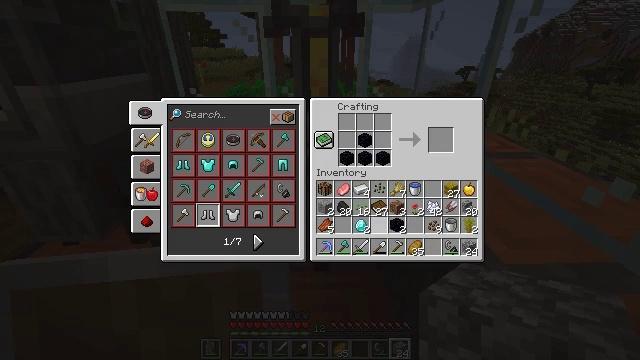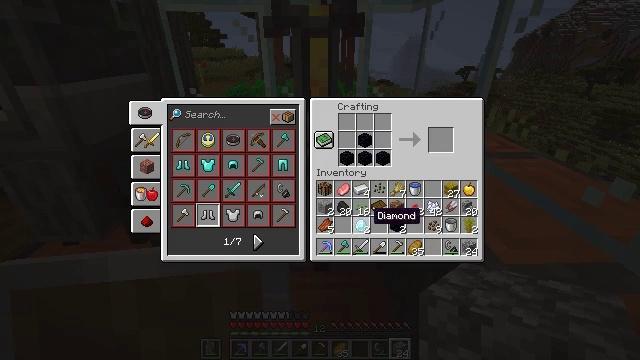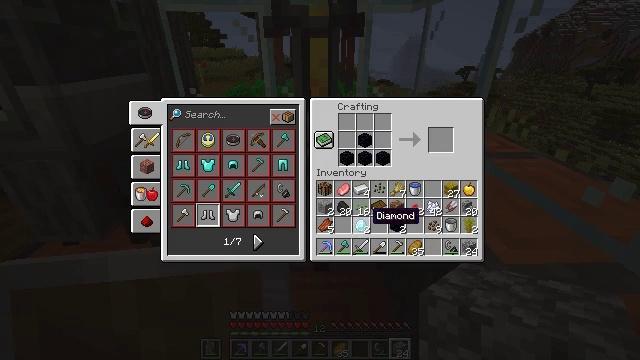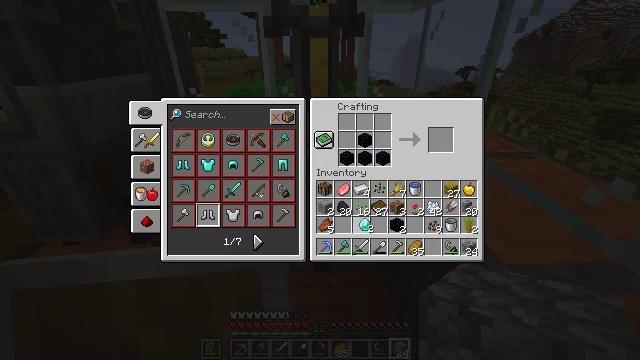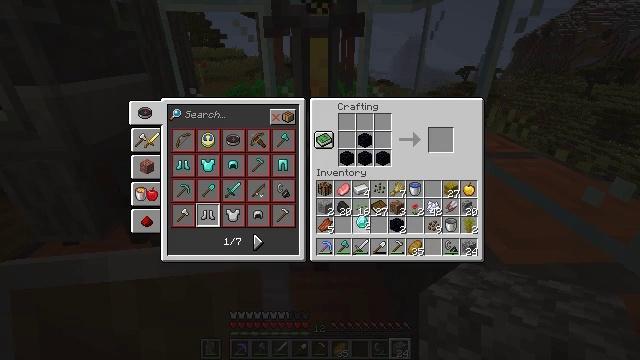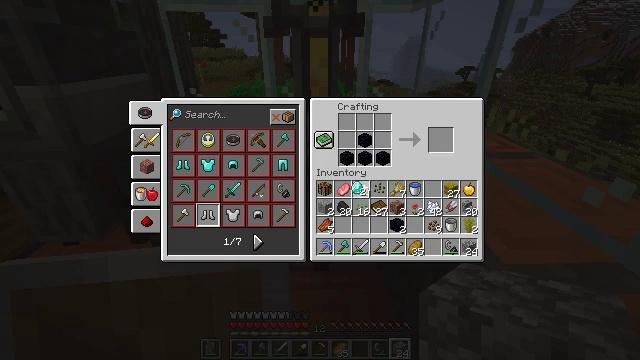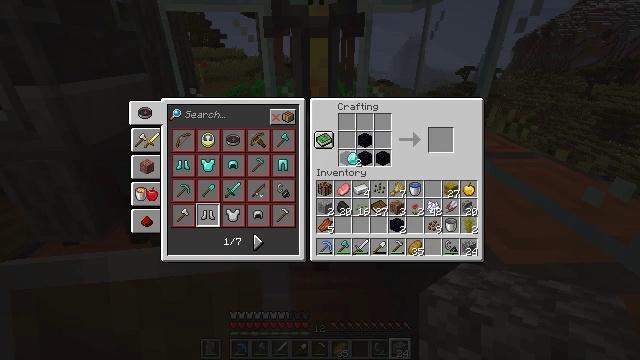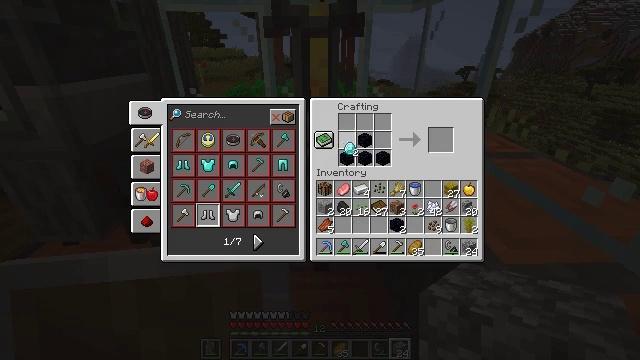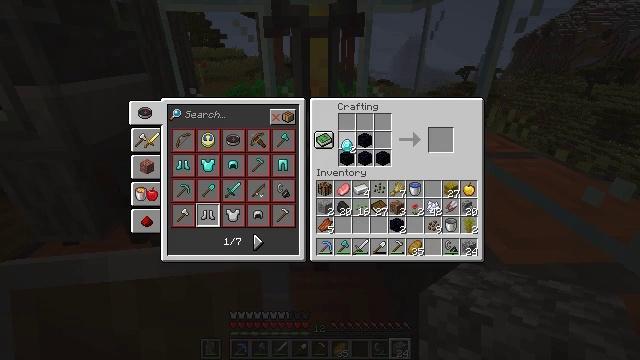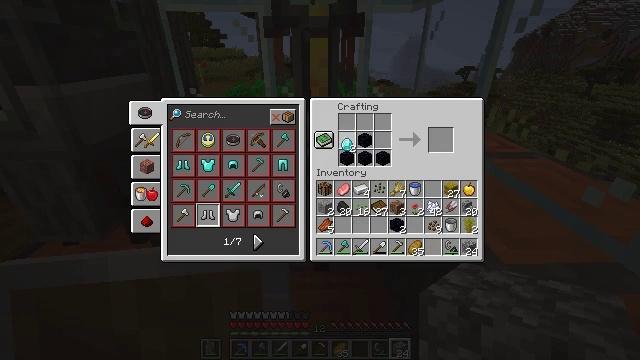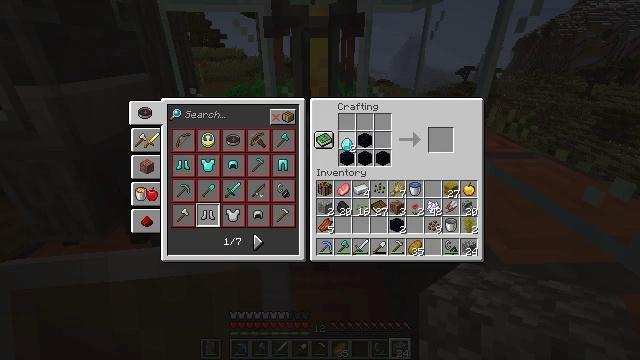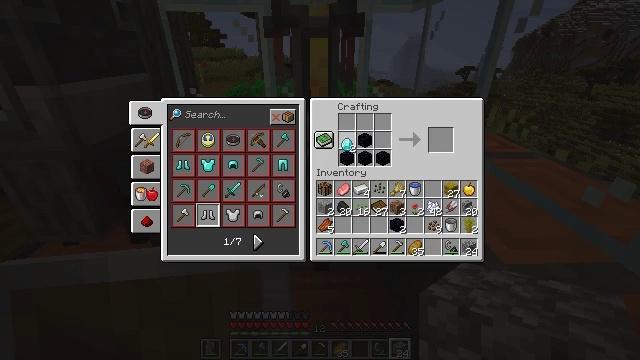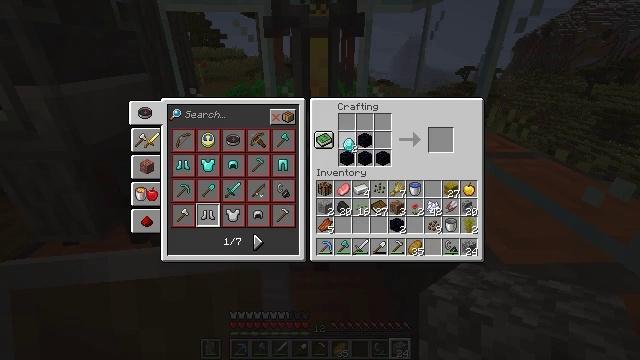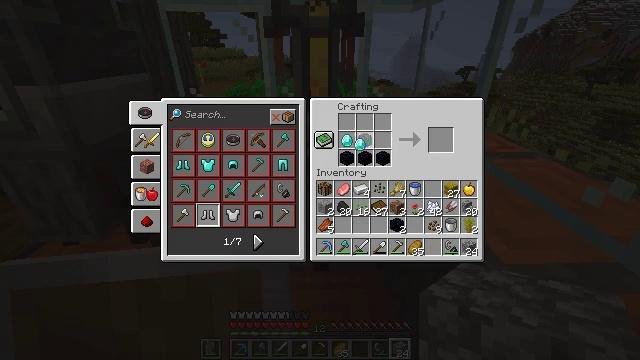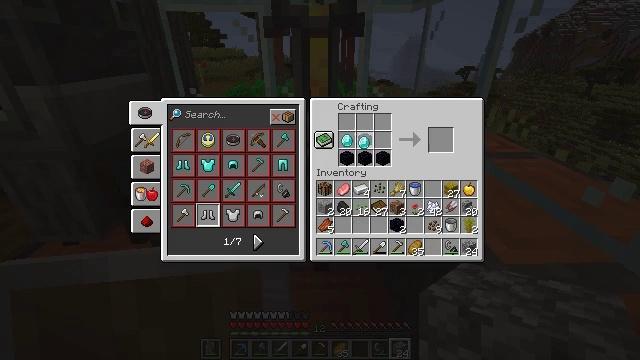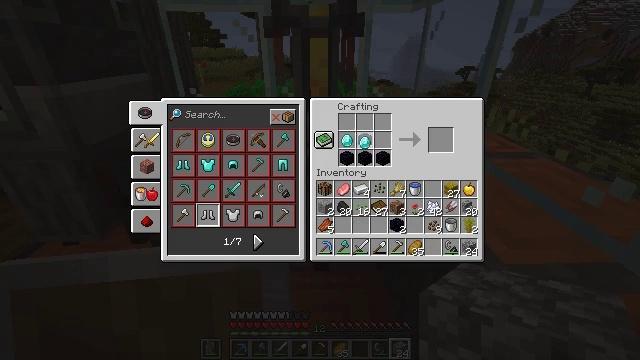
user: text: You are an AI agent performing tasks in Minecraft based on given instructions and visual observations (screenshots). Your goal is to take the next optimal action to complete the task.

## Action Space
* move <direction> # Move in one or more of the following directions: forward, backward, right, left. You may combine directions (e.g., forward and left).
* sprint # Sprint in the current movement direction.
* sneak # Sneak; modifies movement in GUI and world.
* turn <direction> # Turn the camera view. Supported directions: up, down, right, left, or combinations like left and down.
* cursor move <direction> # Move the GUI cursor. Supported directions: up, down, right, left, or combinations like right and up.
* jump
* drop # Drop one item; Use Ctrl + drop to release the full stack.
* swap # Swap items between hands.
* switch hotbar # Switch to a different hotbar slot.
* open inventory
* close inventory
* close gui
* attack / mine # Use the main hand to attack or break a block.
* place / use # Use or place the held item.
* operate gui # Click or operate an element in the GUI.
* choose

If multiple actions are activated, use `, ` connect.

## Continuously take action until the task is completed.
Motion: motion action
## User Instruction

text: Craft an enchanting table.
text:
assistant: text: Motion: no_op
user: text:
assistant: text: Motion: no_op
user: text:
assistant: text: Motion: operate gui
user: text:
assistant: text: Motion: operate gui
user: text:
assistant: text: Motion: cursor move up
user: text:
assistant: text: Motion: cursor move up
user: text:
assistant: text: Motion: cursor move up
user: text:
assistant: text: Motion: no_op
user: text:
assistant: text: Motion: no_op
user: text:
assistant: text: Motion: choose
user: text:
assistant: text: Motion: choose
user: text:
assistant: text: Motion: choose
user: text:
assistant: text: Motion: cursor move right
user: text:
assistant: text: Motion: no_op
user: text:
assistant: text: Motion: no_op
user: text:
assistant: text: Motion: no_op
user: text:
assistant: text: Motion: no_op
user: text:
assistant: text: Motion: no_op
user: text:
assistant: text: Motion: no_op
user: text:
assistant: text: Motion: no_op
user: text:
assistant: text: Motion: no_op
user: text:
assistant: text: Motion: no_op
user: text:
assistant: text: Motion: no_op
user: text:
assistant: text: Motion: choose
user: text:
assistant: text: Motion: choose
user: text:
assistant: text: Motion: cursor move down
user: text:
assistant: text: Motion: cursor move right and down
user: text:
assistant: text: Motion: cursor move down
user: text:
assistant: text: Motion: cursor move down
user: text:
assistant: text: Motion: cursor move down